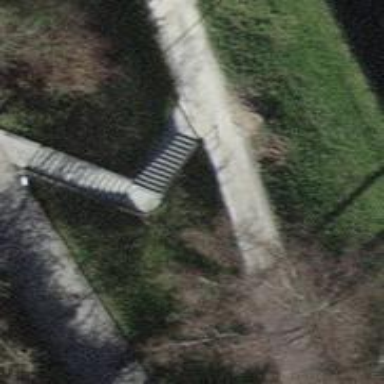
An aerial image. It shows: Set of concrete steps.